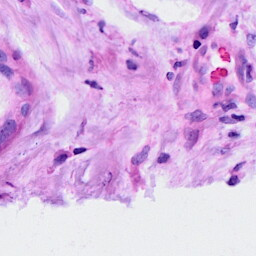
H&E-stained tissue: Breast